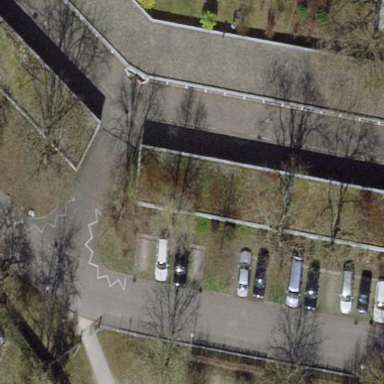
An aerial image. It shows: Group of garages.